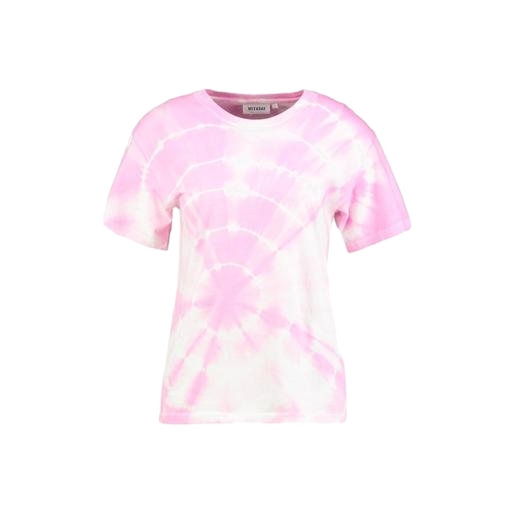
pink tie-dye t-shirt, pink shibori-print tee, tie dye pink shirt, white background